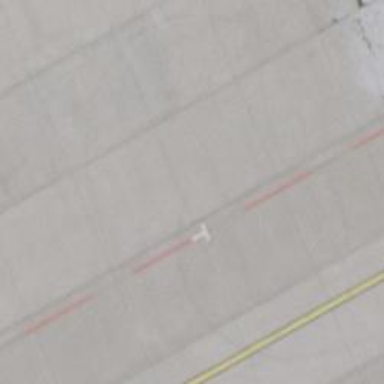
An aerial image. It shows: Airport parking position.